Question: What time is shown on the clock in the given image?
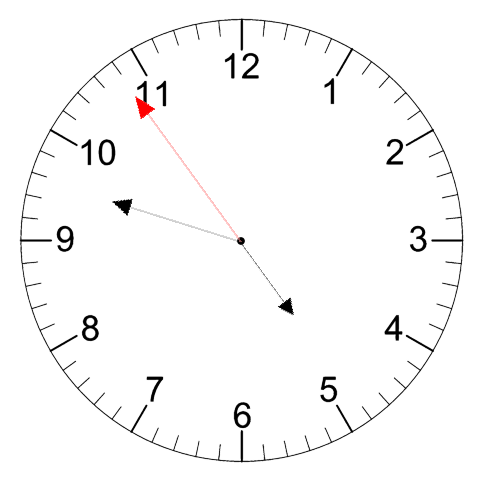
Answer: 04:47:54